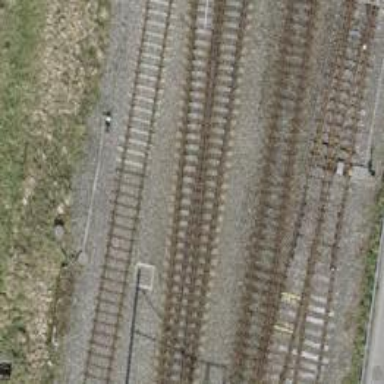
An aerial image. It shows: Railway track with contact lines for electrification.